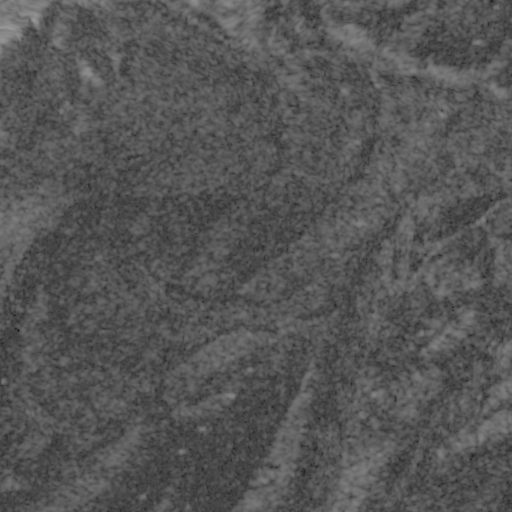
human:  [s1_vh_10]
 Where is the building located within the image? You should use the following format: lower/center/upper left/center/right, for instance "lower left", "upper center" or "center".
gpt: The building is located in the upper left of the image.
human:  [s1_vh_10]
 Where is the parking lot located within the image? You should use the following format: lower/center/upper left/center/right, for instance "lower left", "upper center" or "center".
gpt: There is no parking lot in the image.

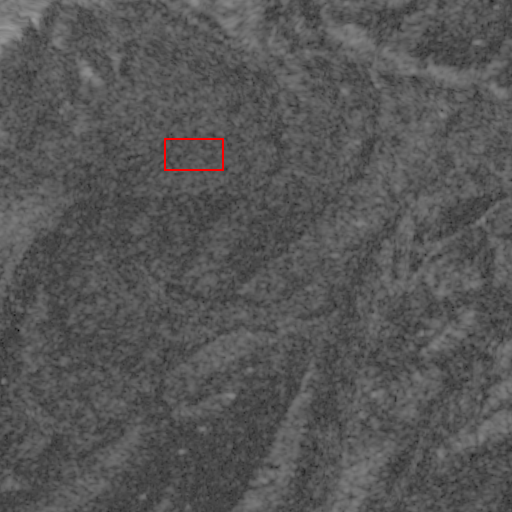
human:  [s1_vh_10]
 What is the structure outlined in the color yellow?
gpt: There is no yellow outline.
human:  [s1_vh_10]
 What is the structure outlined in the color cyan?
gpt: There is no structure outlined in cyan.